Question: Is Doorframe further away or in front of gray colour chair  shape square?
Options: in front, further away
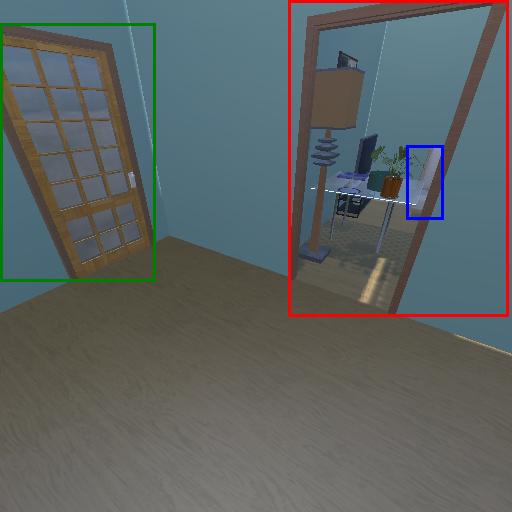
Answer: in front